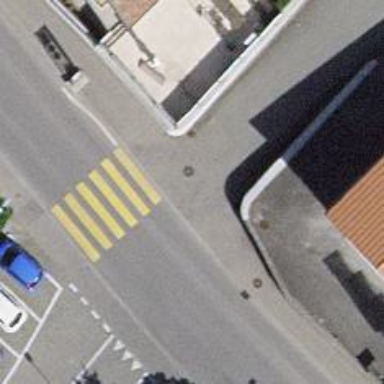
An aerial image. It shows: Kerb barrier.